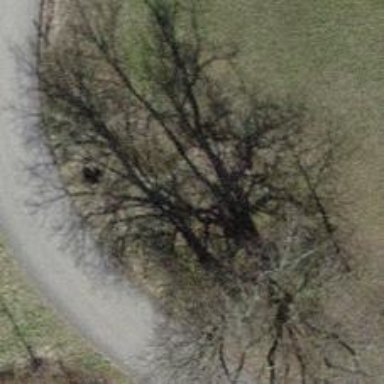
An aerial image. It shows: Bench.